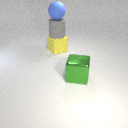
large yellow rubber cube below large gray rubber cylinder